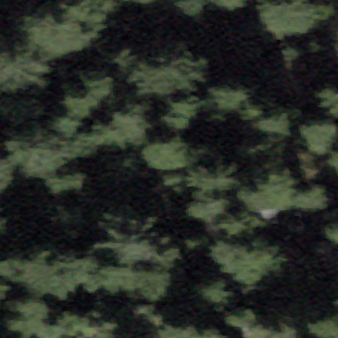
Label: other